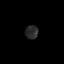
Tissue: prostate
Cell type: T cells
Senescence score: 0.697
Nuclear area (px): 176
Mean DAPI intensity: 41.744